Question: I can't quiet figure how to debug this. I have a CCScene running and when the scene is replaced I get the following error message.
The scene has a sprite batch node where the CCSpriteSubclass is added.
That's the cleanup method and below that you will find the assertion failure message:
'''
-(void) cleanup
{
[[GameController sharedGameController].musicLayer removeMusicSourceForKey:backgroundMusicFileName];
[CCTextureCache purgeSharedTextureCache];
[CCSpriteFrameCache purgeSharedSpriteFrameCache];
[CCAnimationCache purgeSharedAnimationCache];
// [[CCSpriteFrameCache sharedSpriteFrameCache] removeUnusedSpriteFrames];
[super cleanup];
}
'''
The batch node is created as following in the initWithId:(int)sceneId method:
'''
//Prepare sprites sheets for the rest of the game art
[frameCache addSpriteFramesWithFile:[NSString stringWithFormat:@"art%i-hd.plist", sceneId]];
sharedSpriteMainBatchNode = [CCSpriteBatchNode batchNodeWithFile:[NSString stringWithFormat:@"art%i-hd.png", sceneId]];
'''
And then I add all CCSpriteSubclass objects.
That's the assertion failure message:
'''
** Assertion failure in -[CCSpriteSubclass setTexture:], /Users/xxx/Desktop/xxx/xxx/libs/cocos2d/CCSprite.m:934
2012-12-03 12:54:33.335 RockTale[869:707] *** Terminating app due to uncaught exception 'NSInternalInconsistencyException', reason: 'CCSprite: Batched sprites should use the same texture as the batchnode'
*** First throw call stack:
(0x338d28bf 0x303c61e5 0x338d27b9 0x311193b3 0x9ad43 0x9a2fb 0x4bca3 0x44ddf 0x38b07 0x503f7 0x94c03 0xbbeed 0xbcfe7 0x34fb7423 0x34fb7379 0x31b4cf93 0x36e52891 0x3389bf43 0x338a6553 0x338a64f5 0x338a5343 0x338284dd 0x338283a5 0x37f9afcd 0x3128b743 0x2edf 0x2ea0)
terminate called throwing an exception(lldb)
'''
EDIT: Added a breakpoint to the setTexture method and here is what I "DON't" see :)

EDIT 2: I whish I could manage to retrieve the full stacktrace like in Java.. I have asked this in a different question and I was told I should add a global exception.. I still need to figure out how to retrieve the stacktrace..
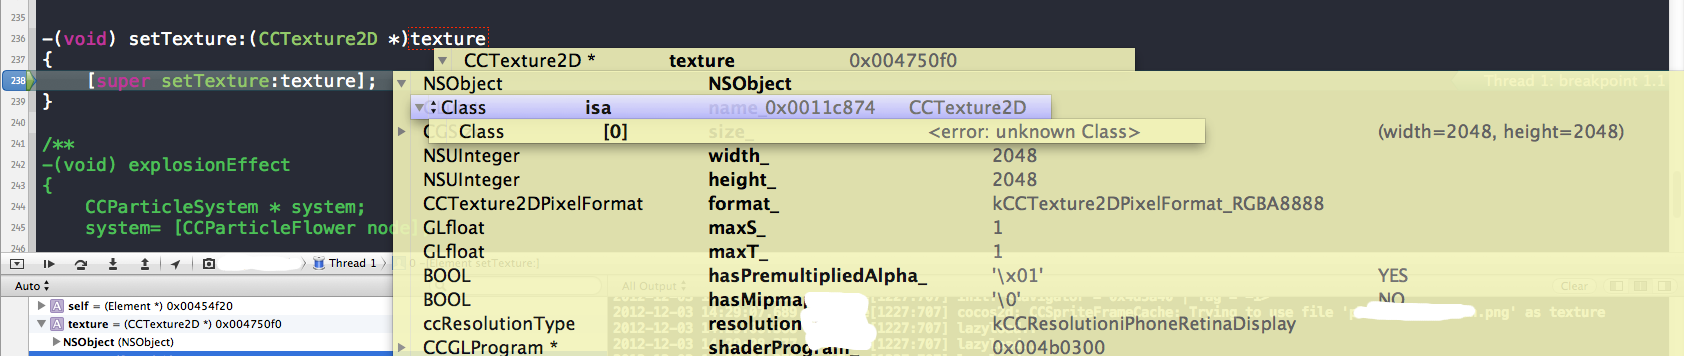
Answer: I solved this problem in the same way as <URL>. It was due to the fact that sprite frames where referred while the previous class was replacing the existing one and hence the previous class cleanup method was calling the purge frame cache which was consequently removing the yet unused sprite frames which where being loaded in memory by the newly created object.